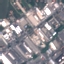
Land use / land cover: Industrial